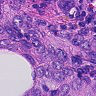
Metastatic tissue present: yes